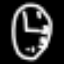
Label: clock